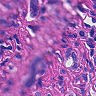
Metastatic tissue present: yes